Field crop: maize
Growth stage: 1
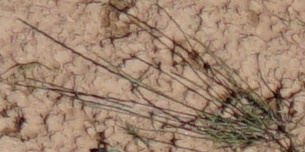
Species: lolium